Aerial crown-view tile of a tropical tree (Barro Colorado Island, Panama), acquired 20250217:
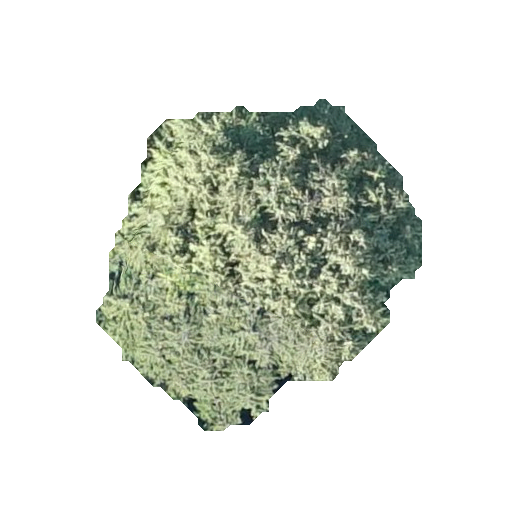
Species: Quararibea stenophylla
GBIF accepted scientific name: Quararibea stenophylla
Crown area: 109.313 m²